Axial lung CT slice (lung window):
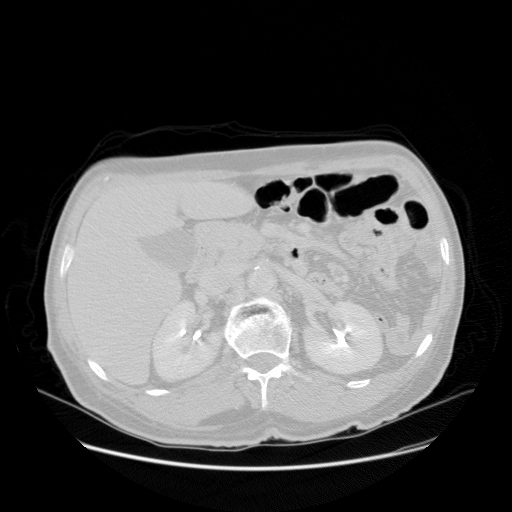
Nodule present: no